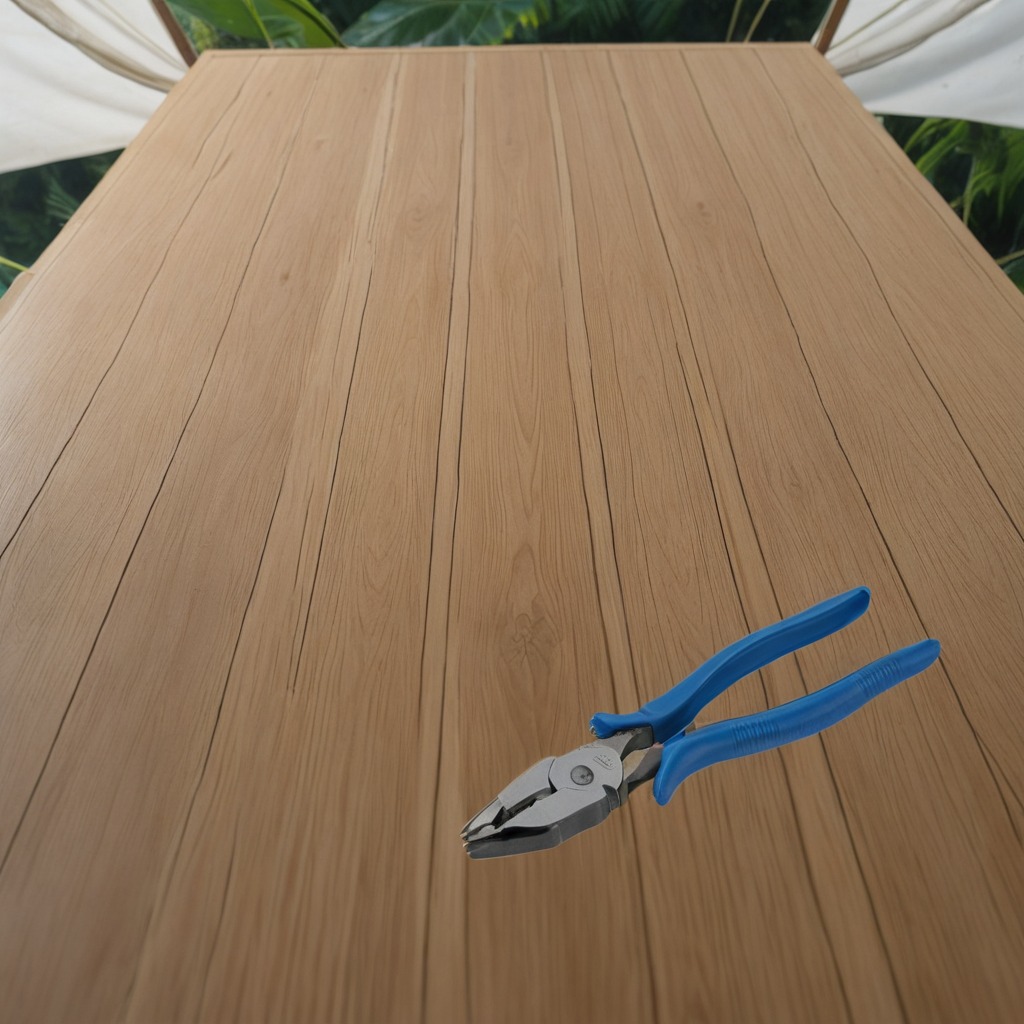
A plier is lying on a wooden table inside a jungle field workshop tent.